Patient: sex F, age 71
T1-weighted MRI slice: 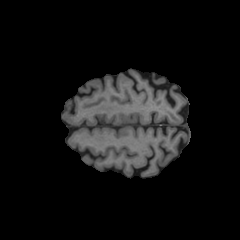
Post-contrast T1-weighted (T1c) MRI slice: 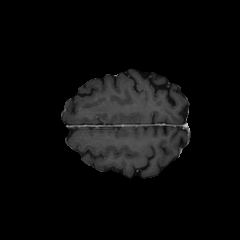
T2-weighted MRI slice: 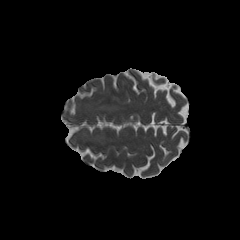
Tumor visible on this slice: yes
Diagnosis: Glioblastoma, IDH-wildtype
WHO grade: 4